Field crop: maize
Growth stage: 2
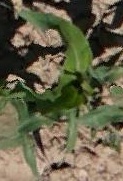
Species: maize